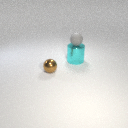
small gray rubber sphere above large cyan metal cylinder